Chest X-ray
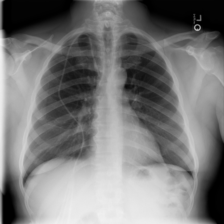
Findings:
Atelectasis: negative
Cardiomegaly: negative
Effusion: negative
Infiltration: negative
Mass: negative
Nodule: negative
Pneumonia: negative
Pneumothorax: negative
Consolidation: negative
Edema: negative
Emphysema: negative
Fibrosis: negative
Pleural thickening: negative
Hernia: negative